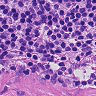
Metastatic tissue present: no